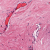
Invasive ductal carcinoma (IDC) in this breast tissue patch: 0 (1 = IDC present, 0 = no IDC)